Question: I want to modify a job that I created. but I get 'A database object was specified that does not exist' at the level of name => 'jb_do'
'''
BEGIN
SYS.DBMS_SCHEDULER.set_attribute (
name => 'jb_do',
attribute => 'JOB_ACTION',
value=> 'myProcedure');
END ;
'''
EDIT :
How I created my job
'''
BEGIN
SYS.DBMS_SCHEDULER.CREATE_JOB (
job_name => '"nol"."ts"',
job_type => 'PLSQL_BLOCK',
job_action => '',
number_of_arguments => 0,
start_date => NULL,
repeat_interval => NULL,
end_date => NULL,
job_class => 'DEFAULT_JOB_CLASS',
enabled => false,
auto_drop => true,
comments => NULL,
credential_name => NULL,
destination_name => NULL);
END;
'''
select * from all_scheduler_jobs where job_name = 'ts'; returns following

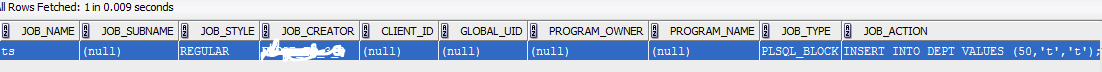
Answer: Based on the query result screenshot you posted in your question, it appears that you (somehow) managed to create your job with lowercase name. So, the correct way of setting its attributes is:
'''
BEGIN
SYS.DBMS_SCHEDULER.set_attribute (
name => '"jb_do"',
attribute => 'JOB_ACTION',
value=> 'myProcedure');
END ;
'''
... or in case of the 'ts' job ...
'''
BEGIN
SYS.DBMS_SCHEDULER.set_attribute (
name => '"nol"."ts"',
attribute => 'JOB_ACTION',
value=> 'myProcedure');
END ;
'''
Explanation: Scheduler jobs are considered regular schema objects, therefore the usual naming resolution rules apply to them.